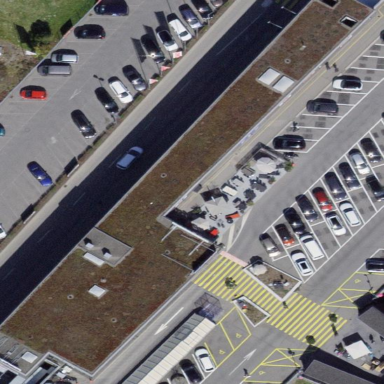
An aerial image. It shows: Retail building.